Interaction volume radius: 10 \u00c5
Interaction volume height: 20 \u00c5
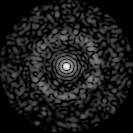
Disorder parameter: 0.8022